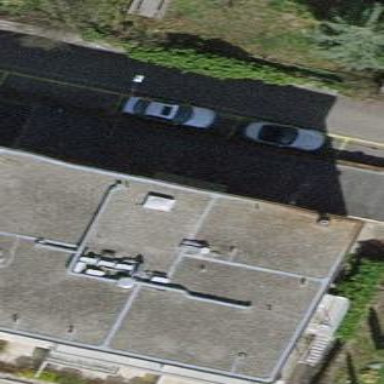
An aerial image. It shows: Hotel with flat roof.